Field crop: maize
Growth stage: 2
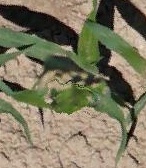
Species: maize